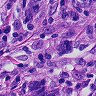
Metastatic tissue present: yes